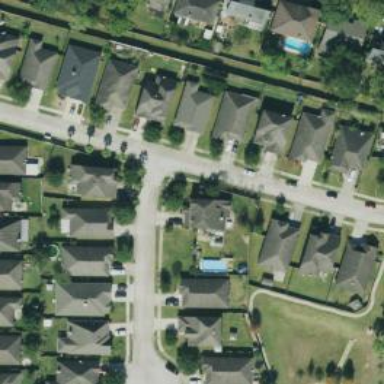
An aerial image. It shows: Residential road with separate sidewalk.